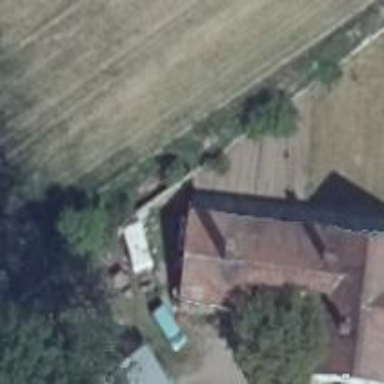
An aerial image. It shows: Detached building.